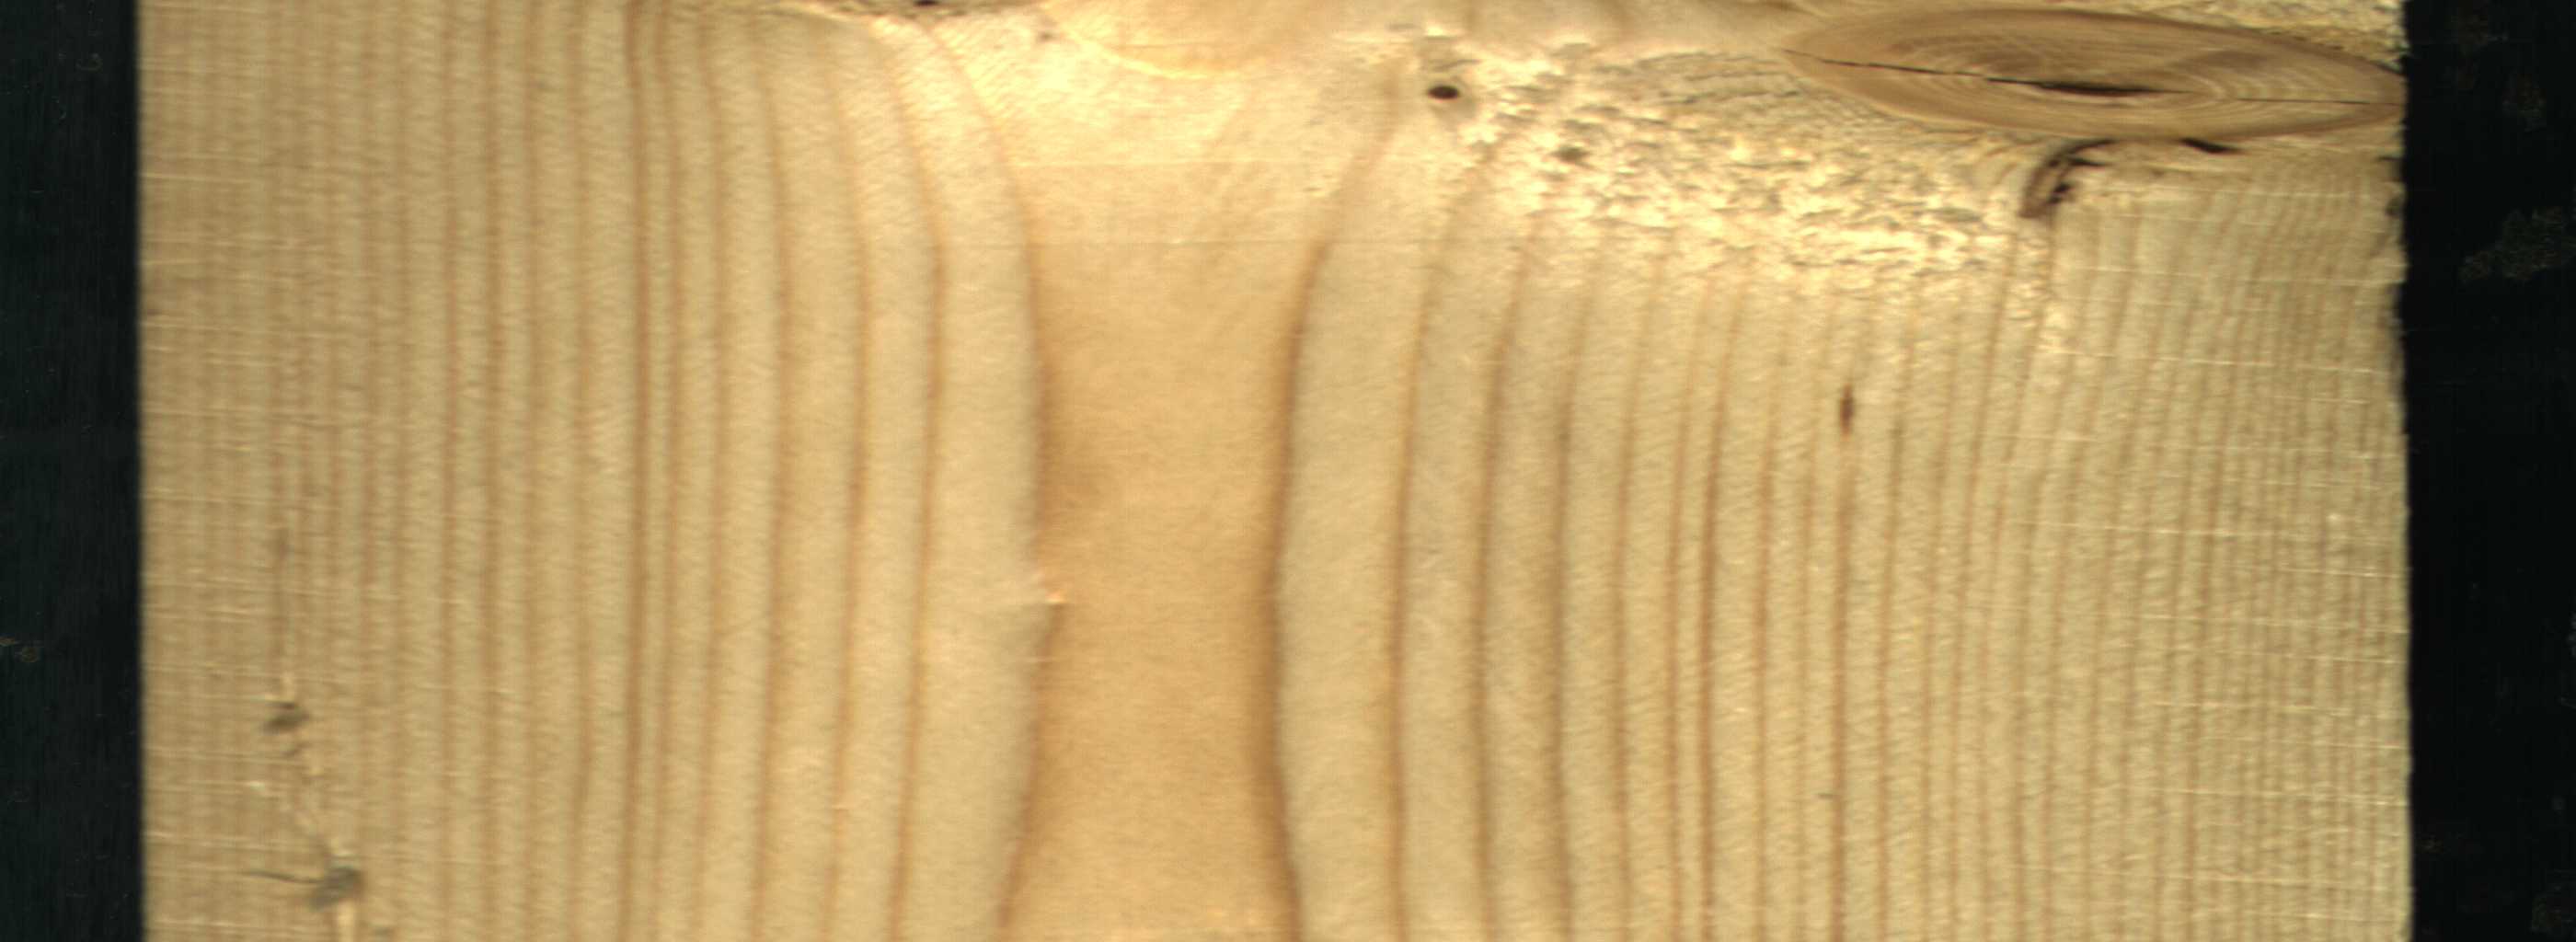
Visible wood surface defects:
knot_with_crack
knot_with_crack
Dead_Knot
Live_Knot
Live_Knot
Live_Knot